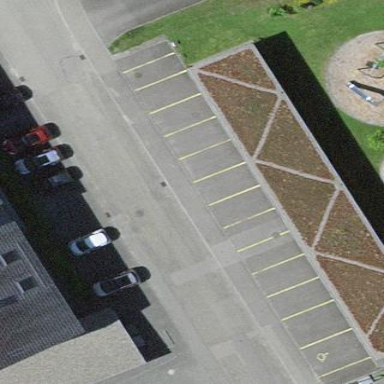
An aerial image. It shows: Street-side parking area.